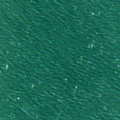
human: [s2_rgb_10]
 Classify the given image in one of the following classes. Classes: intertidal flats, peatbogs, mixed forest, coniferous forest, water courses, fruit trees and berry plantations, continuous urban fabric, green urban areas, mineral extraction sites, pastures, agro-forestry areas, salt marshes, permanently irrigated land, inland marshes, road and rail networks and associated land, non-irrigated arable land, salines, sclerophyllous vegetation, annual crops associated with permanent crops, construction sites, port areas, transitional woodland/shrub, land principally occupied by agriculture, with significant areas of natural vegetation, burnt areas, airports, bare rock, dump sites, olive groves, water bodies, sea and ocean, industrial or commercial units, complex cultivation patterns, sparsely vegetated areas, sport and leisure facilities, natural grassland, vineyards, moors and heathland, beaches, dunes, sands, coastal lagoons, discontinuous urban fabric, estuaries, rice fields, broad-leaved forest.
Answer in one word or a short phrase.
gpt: sea and ocean